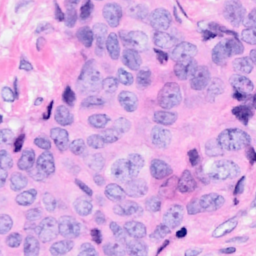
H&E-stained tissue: Breast